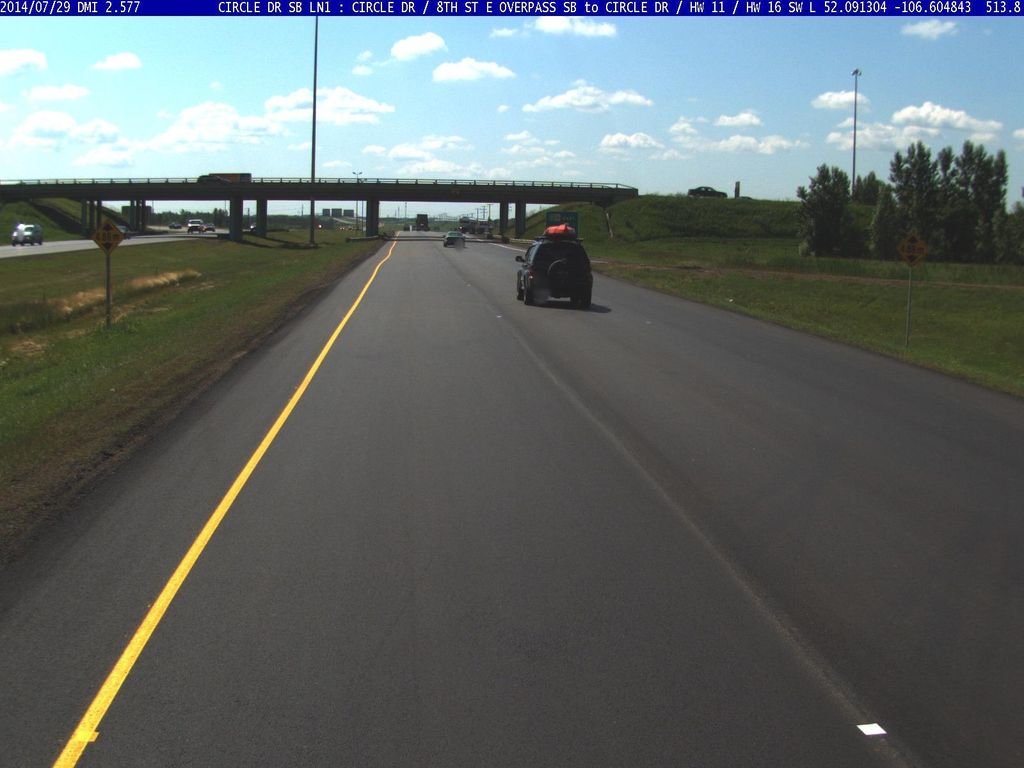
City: saskatoon